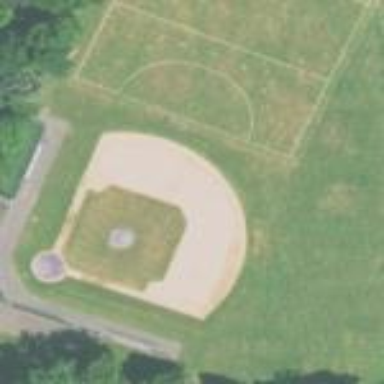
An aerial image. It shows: Grassy baseball pitch for leisure and sports activities.